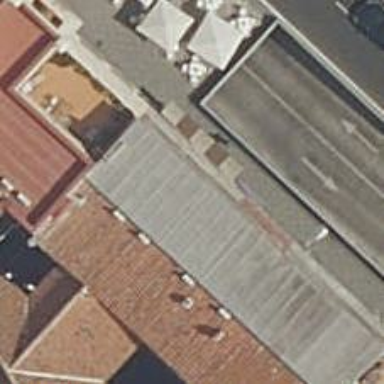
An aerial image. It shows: Bar.